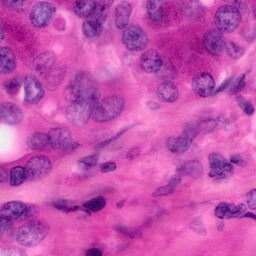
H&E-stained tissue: Pancreatic